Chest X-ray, PA view. Patient: 43 years old, sex F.
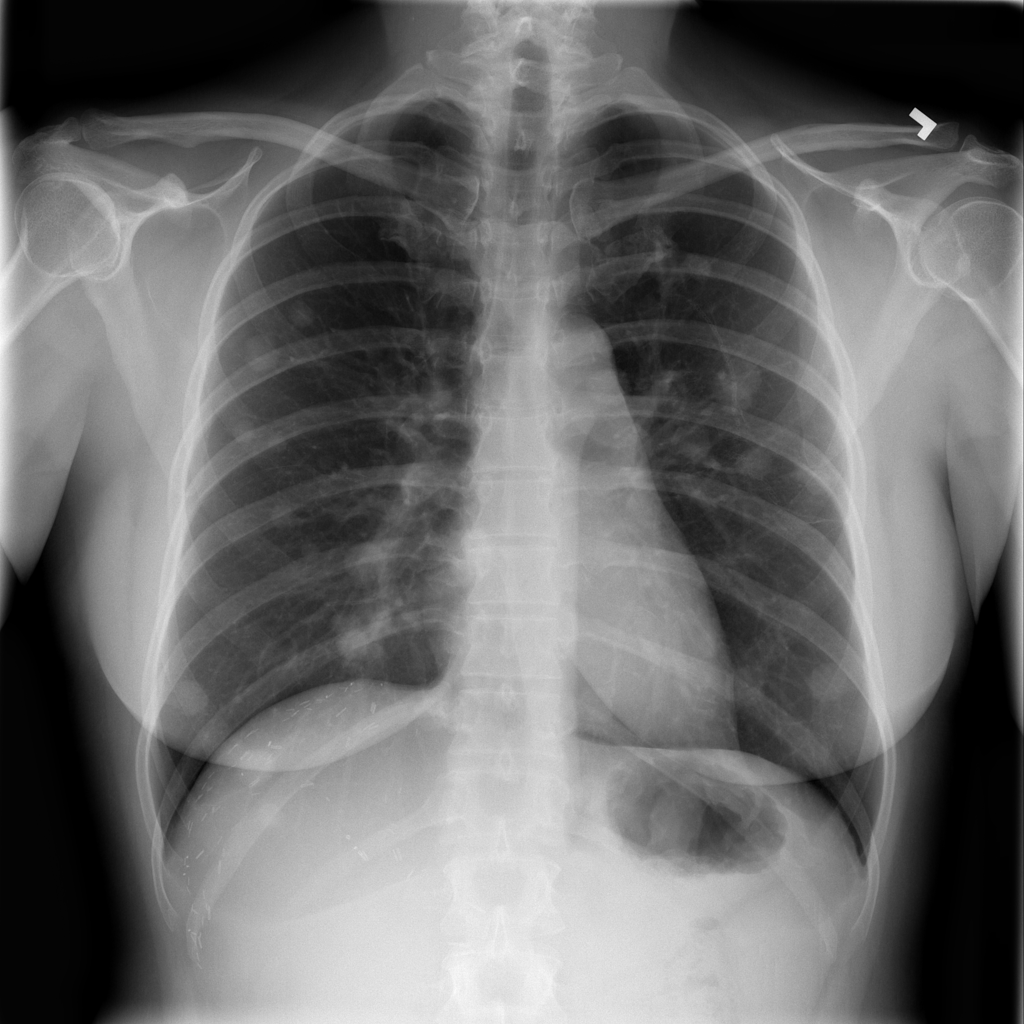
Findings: No Finding